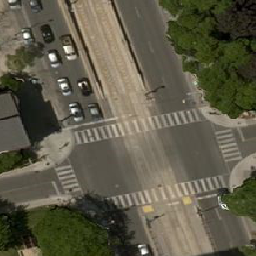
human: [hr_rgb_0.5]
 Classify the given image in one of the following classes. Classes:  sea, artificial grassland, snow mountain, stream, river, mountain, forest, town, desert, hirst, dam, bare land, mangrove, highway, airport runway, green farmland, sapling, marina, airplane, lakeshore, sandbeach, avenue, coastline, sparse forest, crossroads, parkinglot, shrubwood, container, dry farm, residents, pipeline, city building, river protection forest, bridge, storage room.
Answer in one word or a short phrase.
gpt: crossroads